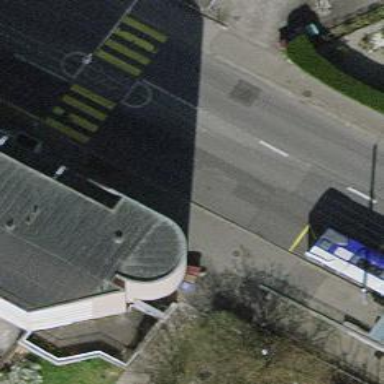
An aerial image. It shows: Secondary road with asphalt surface. There are sidewalks on both sides of the road. Trolley wires are visible above the road.